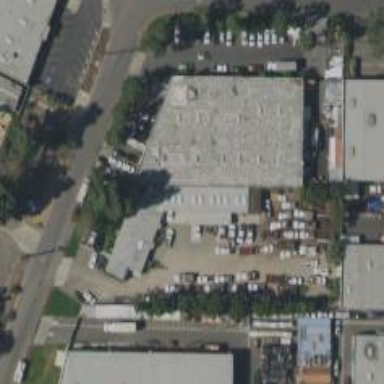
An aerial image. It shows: Commercial building.